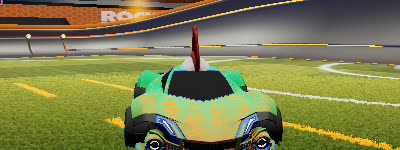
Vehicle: werewolf